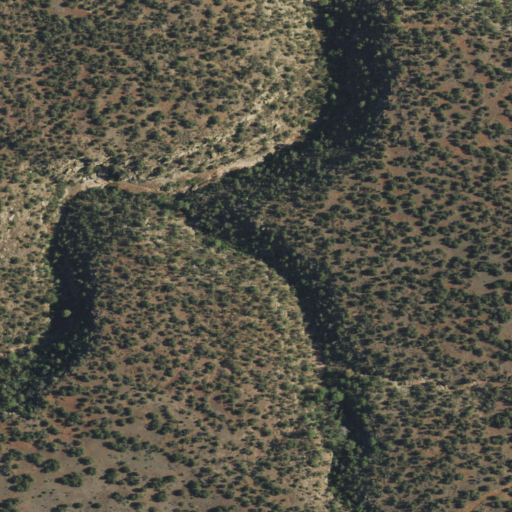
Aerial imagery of valley in New Mexico named Cañon de las Yeguas containing evergreen forest and shrub